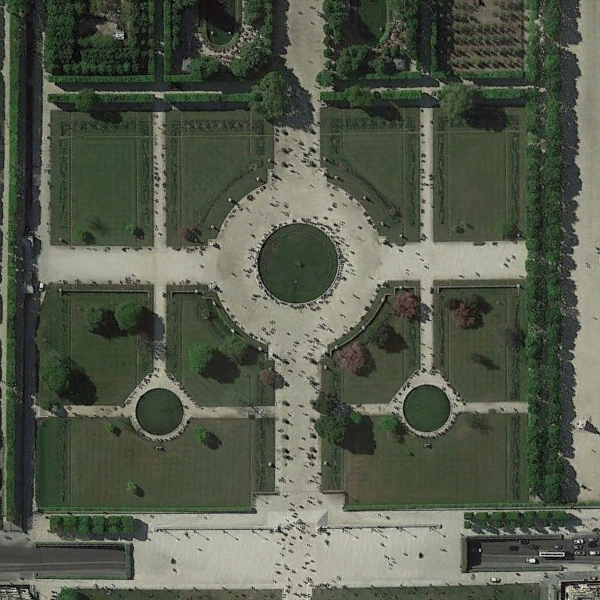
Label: Square